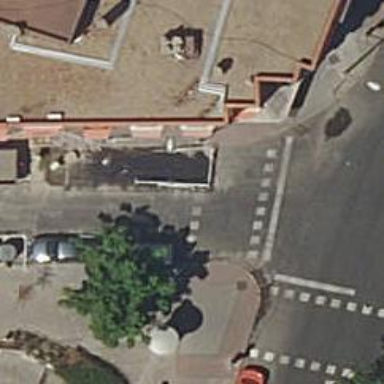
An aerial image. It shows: Crossing on footway paved with paving stones.